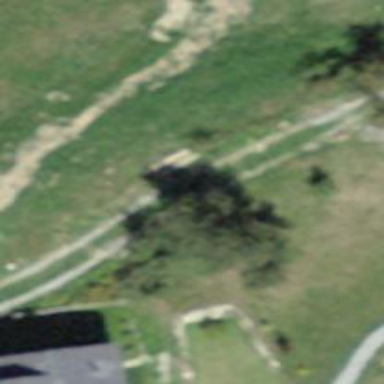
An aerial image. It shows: Path.